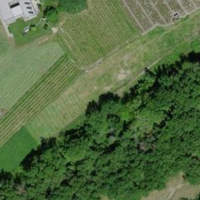
EUNIS habitat code: 40
Species observed at this site:
Hippocrepis emerus